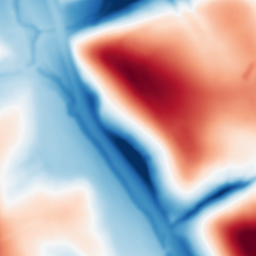
Category: multiscale
Decomposition family: dog
Decomposition parameters: sigma_low: 2
sigma_high: 50
Upsampling method: fft_zeropad
Upsampling parameters: scale: 8
Upsampling scale: 8